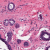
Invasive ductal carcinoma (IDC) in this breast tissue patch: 0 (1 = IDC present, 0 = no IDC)